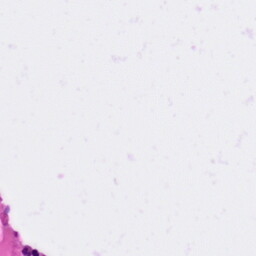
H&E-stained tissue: Pancreatic